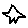
Label: star